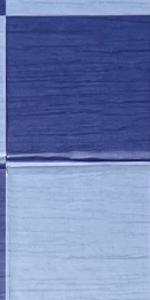
Label: Empty